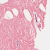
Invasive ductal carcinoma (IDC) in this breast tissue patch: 0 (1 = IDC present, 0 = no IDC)